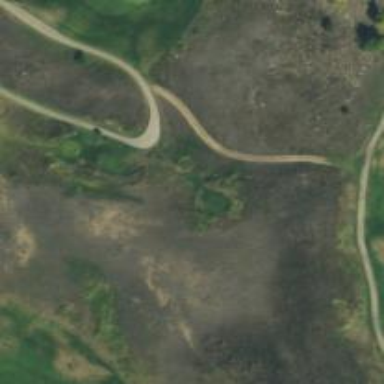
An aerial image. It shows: Well-maintained golf cart path.